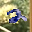
Label: 2